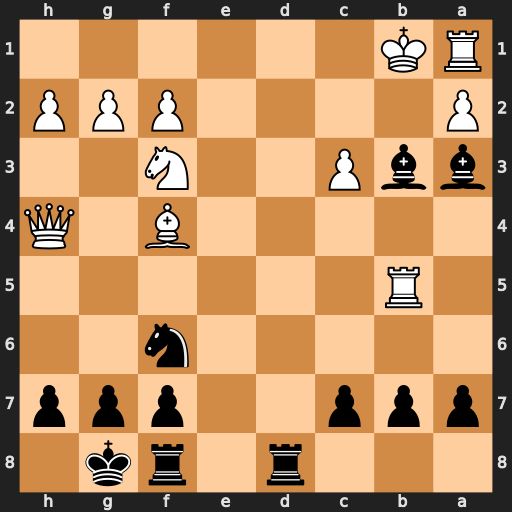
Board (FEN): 3r1rk1/ppp2ppp/5n2/1R6/5B1Q/bbP2N2/P4PPP/RK6
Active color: b
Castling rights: -
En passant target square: -
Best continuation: Rd1+ Bc1 Rxc1#